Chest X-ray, AP view. Patient: 52 years old, sex M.
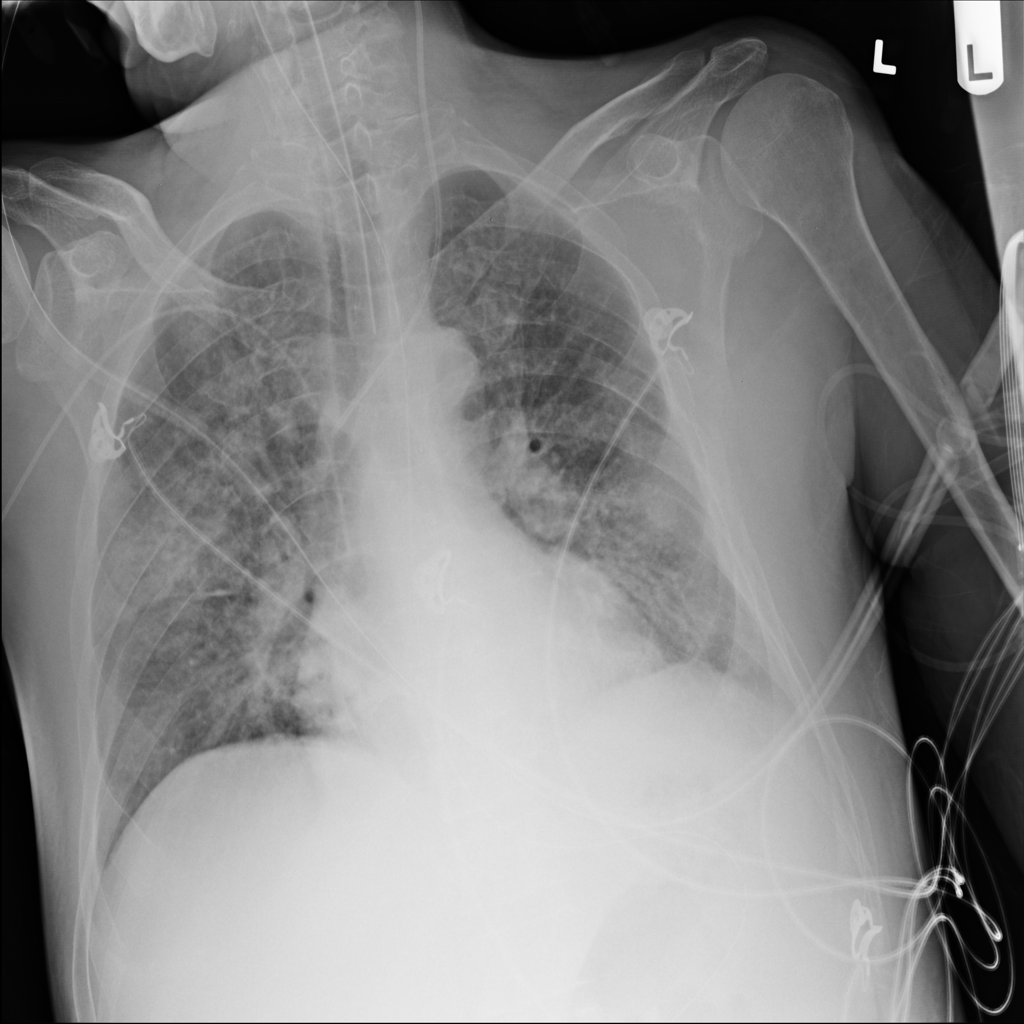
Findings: Edema, Infiltration